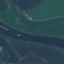
Land use / land cover: River